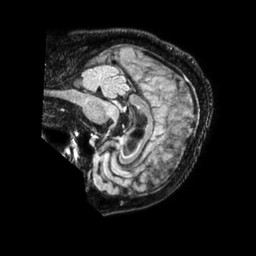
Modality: FLAIR
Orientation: sagittal
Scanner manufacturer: philips
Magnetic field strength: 1.5 T
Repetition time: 4.8 s
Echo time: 0.3438 s